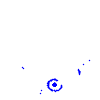
Particle: kaon